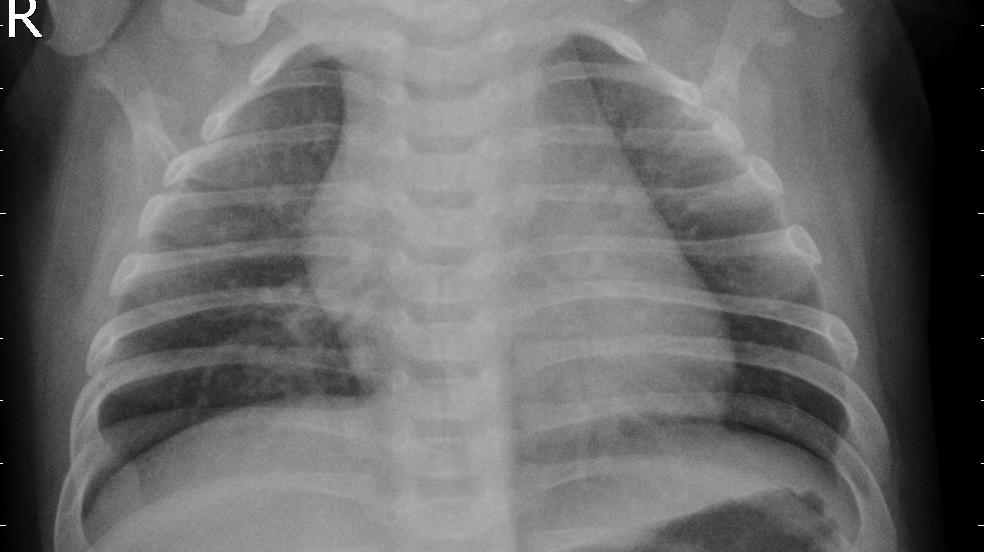
Diagnosis: PNEUMONIA